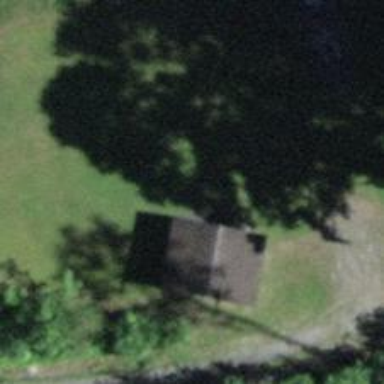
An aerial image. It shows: Picnic table located in leisure land area.